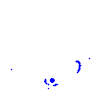
Particle: electron